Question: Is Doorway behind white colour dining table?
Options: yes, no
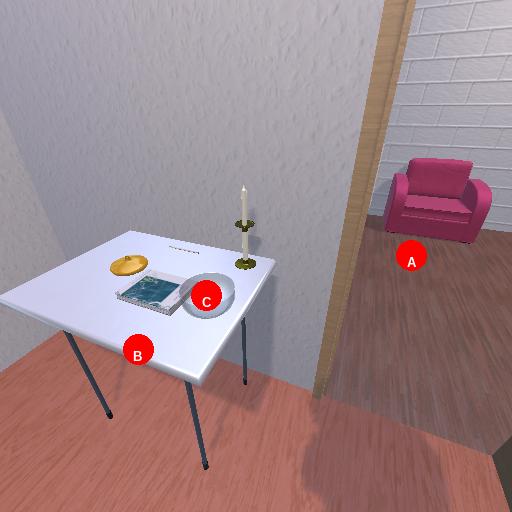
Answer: yes